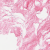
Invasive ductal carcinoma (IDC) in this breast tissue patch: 0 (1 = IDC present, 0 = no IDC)